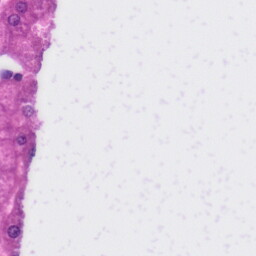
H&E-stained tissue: Liver